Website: bh-photo
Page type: payment
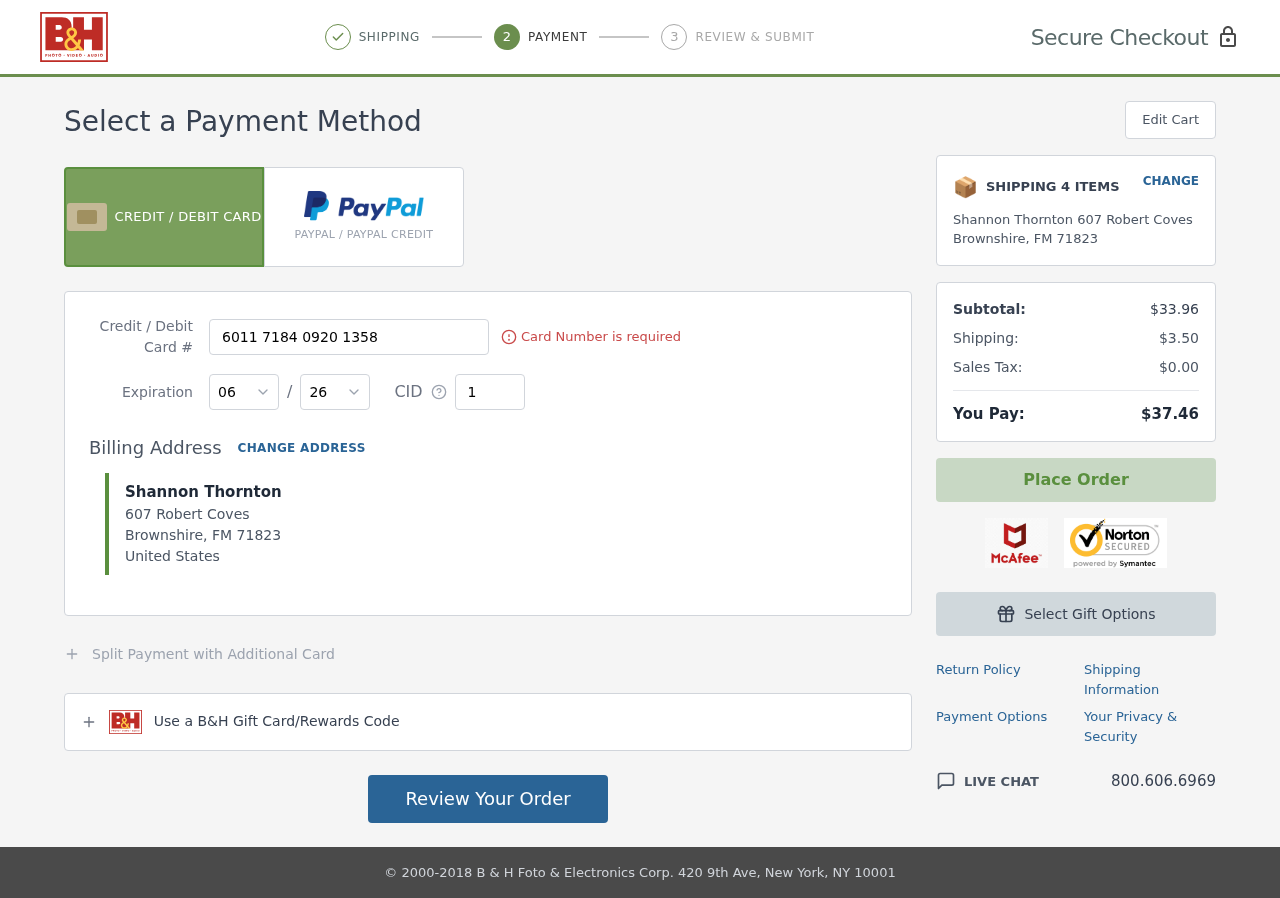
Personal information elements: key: PII_CARD_CVV
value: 108
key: PII_CARD_EXPIRY_MONTH
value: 06
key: PII_CARD_EXPIRY_YEAR
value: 26
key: PII_CARD_NUMBER
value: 6011 7184 0920 1358
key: PII_CITY
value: Brownshire
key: PII_COUNTRY
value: United States
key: PII_FULLNAME
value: Shannon Thornton
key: PII_POSTCODE
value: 71823
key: PII_STATE_ABBR
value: FM
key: PII_STREET
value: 607 Robert Coves
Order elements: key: ORDER_NUM_ITEMS
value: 4
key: ORDER_SUBTOTAL
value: $33.96
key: ORDER_SHIPPING_COST
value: $3.50
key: ORDER_TAX
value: $0.00
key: ORDER_TOTAL
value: $37.46